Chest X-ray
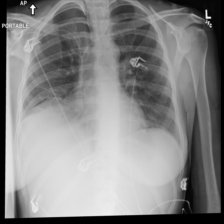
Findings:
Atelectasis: negative
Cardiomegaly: negative
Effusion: negative
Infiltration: positive
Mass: negative
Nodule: negative
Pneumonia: negative
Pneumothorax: negative
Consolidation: negative
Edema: negative
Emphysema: negative
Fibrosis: negative
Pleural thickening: negative
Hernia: negative